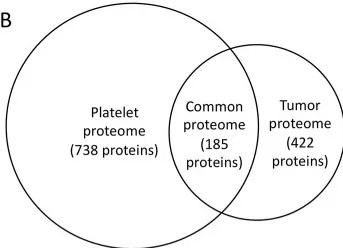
Proteomic and immunohistochemistry analyses on patient's platelets and tumor. (B) Illustrates the overlapping of platelet and tumor proteomes.
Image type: chart (chart)